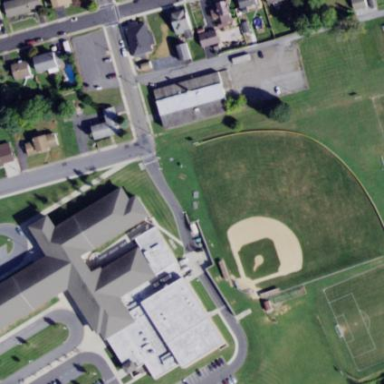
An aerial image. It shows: School building.